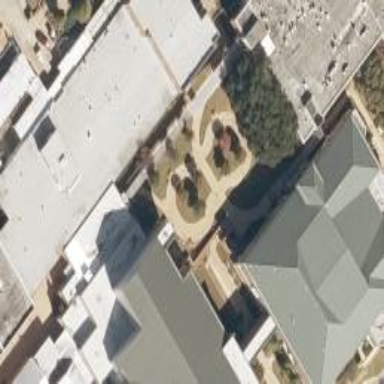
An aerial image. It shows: Veterinary clinic located within university building.